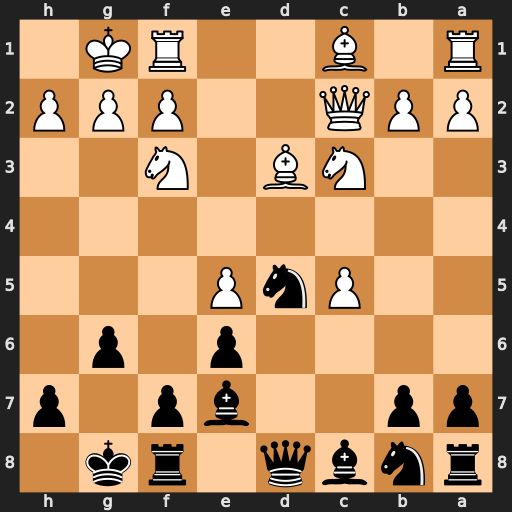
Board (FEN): rnbq1rk1/pp2bp1p/4p1p1/2PnP3/8/2NB1N2/PPQ2PPP/R1B2RK1
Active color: b
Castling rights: -
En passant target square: -
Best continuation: Nb4 Qb3 Nxd3